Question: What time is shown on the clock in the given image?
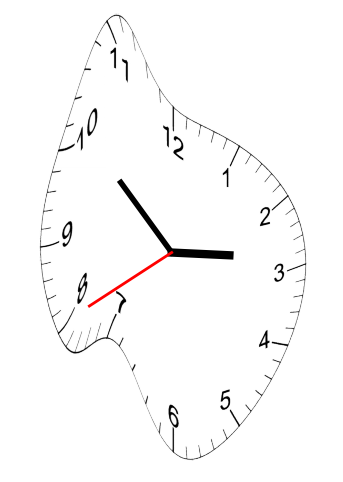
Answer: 02:51:40